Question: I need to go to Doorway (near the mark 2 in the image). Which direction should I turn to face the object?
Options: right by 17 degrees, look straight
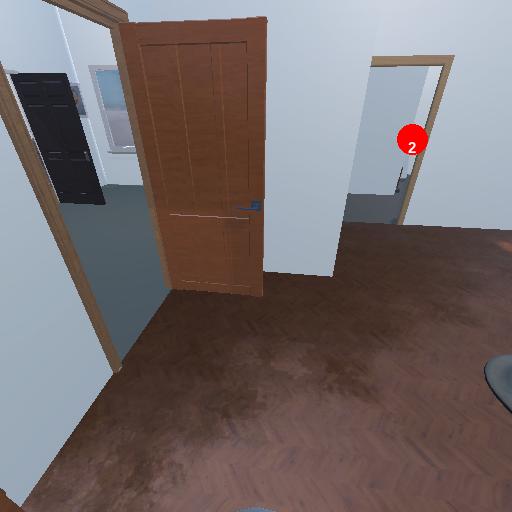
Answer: right by 17 degrees